Question: I'm making a very simple stock control system. In the page that the user will be able to do the updates, I'm listing all the contents in the table and putting everything in text fields, like the image.
So, the user should just change what he wants and when he clicks on submit, it would update every row in the table, with its respective value. But my code isn't working. I don't know how to make this kind of update and I'm sure it's wrong, because it doesn't even work. Here my form:
'''
<form action="update_pcs.php" method="POST">
<label>Peca</label>
<label for="txtQtd" id="qtd">Qtd.</label>
<br/>
<?php foreach($rtn as $pcs){ ?>
<input type="text" name="txtNome[]" id="txtNome" value="<?=$pcs['pc_nome']?>" />
<input type="text" name="txtQtd[]" id="txtQtd" value="<?=$pcs['num']?>"/>
<input type="hidden" name="txtId[]" id="txtId" value="<?=$pcs['id']?>" />
<br />
<br />
<?php } ?>
<br />
<br />
<input type="submit" value="Enviar" name="btnEnvia" />
</form>
'''
And my file 'update_pcs.php', which should do the update in the table.
'''
<?php
include_once 'mdl.php';
$conexao = new modelDB();
$qtd = $_POST['txtQtd'];
$nom = $_POST['txtNome'];
$id = $_POST['txtId'];
/*This makes the $dados array keep in the value ['nome'] another array, the value ['qtd'] another array and ['id'] another array*/
$dados = array('nome'=>$nom,
'qtd'=>$qtd,
'id'=>$id);
foreach($dados as $dado){
/* I'm doing it that way but it isn't working */
$nomeAt = $dado['nome'];
$qtdAt = $dado['qtd'];
$id = $dado['id'];
$conexao->alteraDb("update pcs_estq set pc_nome ='{$nomeAt}', num = '{$qtdAt}' where id = '{$idAt}'");
}
'''
My function must be right because when I change the php variables for values, it works. How could I make this right?
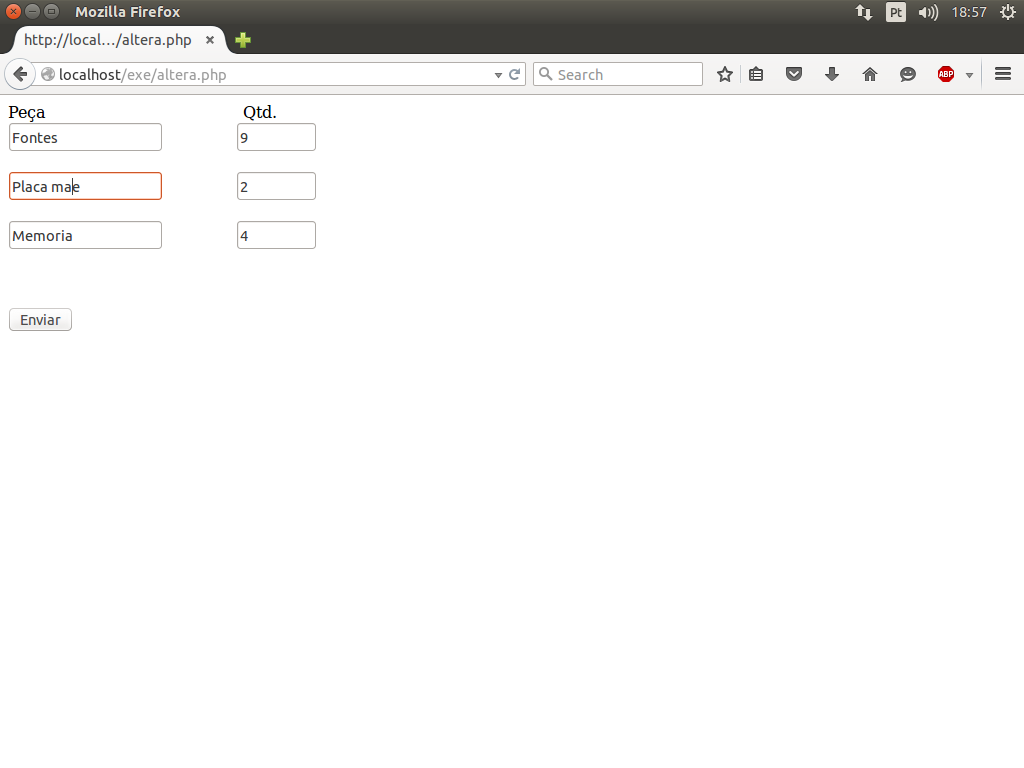
Answer: With sending array names in your html form, you will receive array post variables.
First change your form like below to help posting more appropriate data.
'''
<input type="text" name="values[<?=$pcs['id']?>][Nome]" id="txtNome" value="<?=$pcs['pc_nome']?>" />
<input type="text" name="values[<?=$pcs['id']?>][Qtd]" id="txtQtd" value="<?=$pcs['num']?>"/>
<input type="hidden" name="values[<?=$pcs['id']?>][id]" id="txtId" value="<?=$pcs['id']?>" />
'''
Actually this way you don't need to send id but i am sending for simple explanation.
Now you post, you'll receive an array like :
'''
values => array (
1 => array (
'id'=> 1,
'Nome' => 'Some text',
'Qtd' => 1
),
2 => ....
)
'''
Now you can get your data and insert your db.
'''
$values = $_POST['values'];
foreach ($values as $dado) {
$nomeAt = $dado['Nome'];
$qtdAt = $dado['Qtd'];
$id = $dado['id'];
'''
By the way, i strongly recommend using pdo, if not please make sure you validate your data before passing database query.